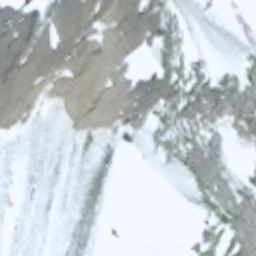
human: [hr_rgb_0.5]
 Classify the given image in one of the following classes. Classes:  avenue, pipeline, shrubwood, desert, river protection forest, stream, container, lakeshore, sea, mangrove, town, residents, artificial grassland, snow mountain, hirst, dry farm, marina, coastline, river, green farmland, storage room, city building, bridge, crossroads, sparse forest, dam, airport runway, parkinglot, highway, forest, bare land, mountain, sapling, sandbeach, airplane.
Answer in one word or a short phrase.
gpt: snow mountain